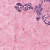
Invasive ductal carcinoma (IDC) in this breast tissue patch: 1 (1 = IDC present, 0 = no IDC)